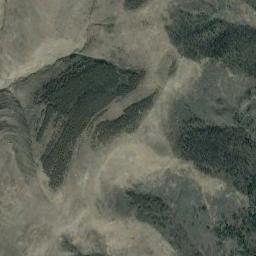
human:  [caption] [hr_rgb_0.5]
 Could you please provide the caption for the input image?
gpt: The mountains are winding and undulating .

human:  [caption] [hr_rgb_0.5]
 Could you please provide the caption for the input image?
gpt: The mountain is covered with brown mud .

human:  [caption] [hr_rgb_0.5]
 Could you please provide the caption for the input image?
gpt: The folded mountain consists of some ridges and valleys .

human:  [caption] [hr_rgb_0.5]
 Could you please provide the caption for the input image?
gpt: The mountain is consist of half of green plants and half of bare land .

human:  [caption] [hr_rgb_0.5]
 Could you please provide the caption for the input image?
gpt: There are some green land on the mountain .